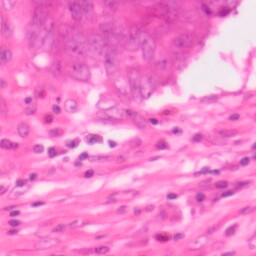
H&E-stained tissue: Colon